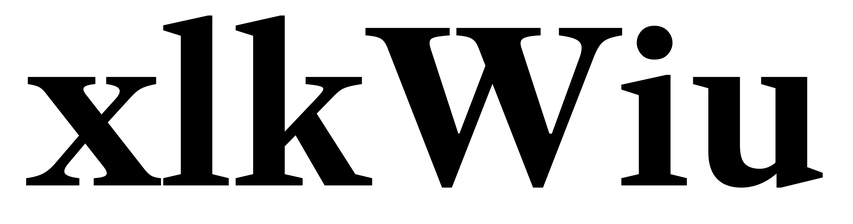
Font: LibreCaslonText_Bold